The picture encodes a bearing's raw vibration samples as pixel intensities in a 2-D grid. Determine the bearing's health state. Answer with exactly one of: normal, inner_race, outer_race, ball.
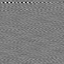
Answer: ball